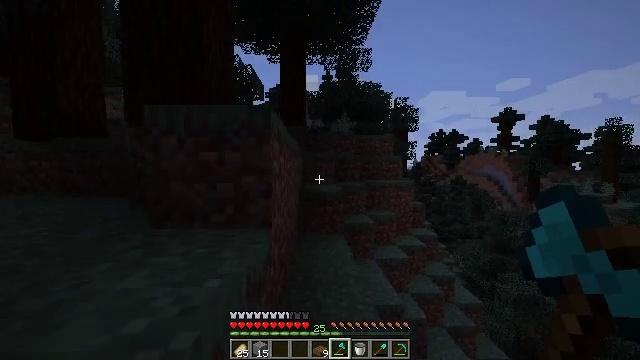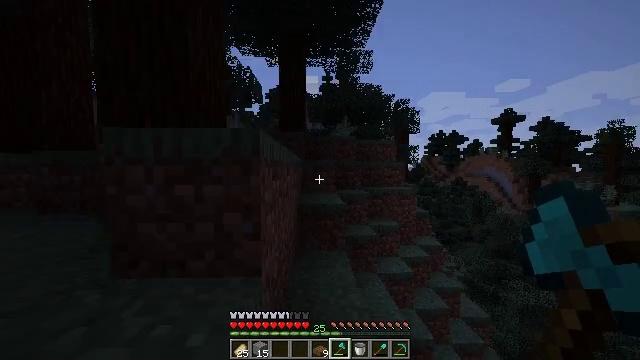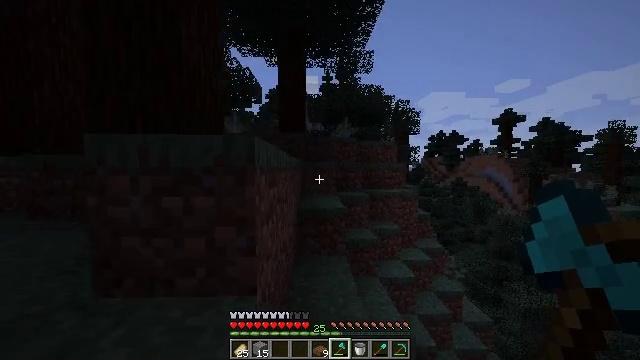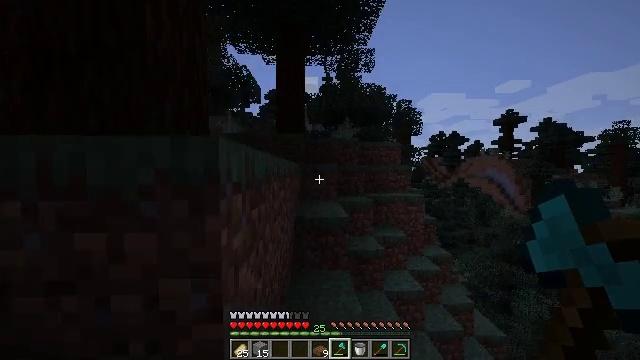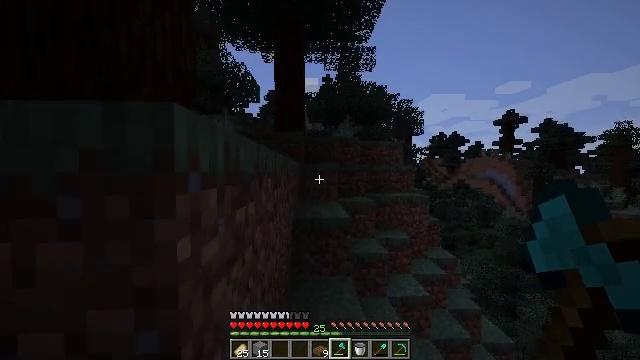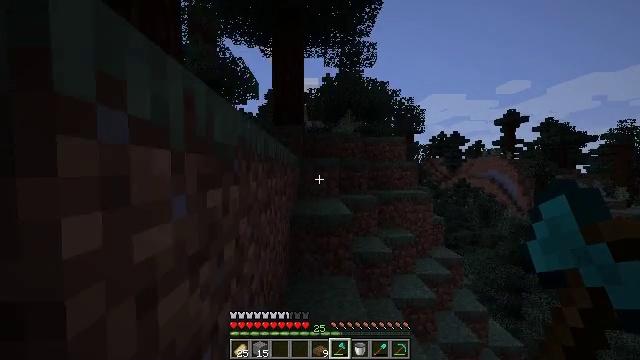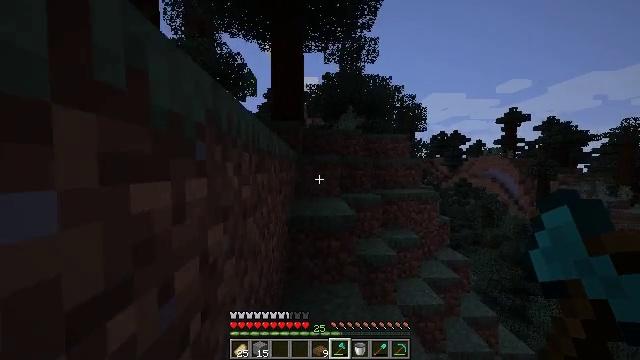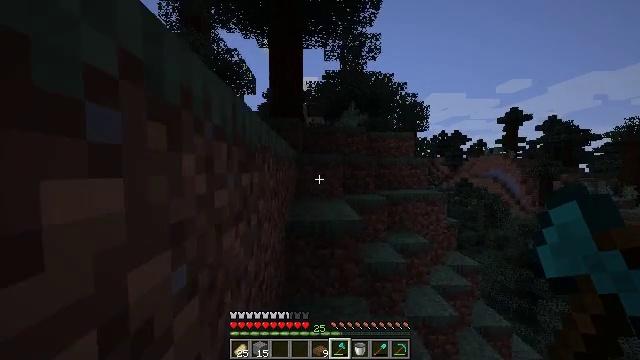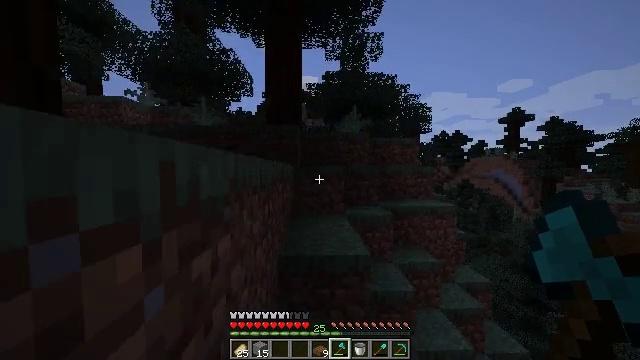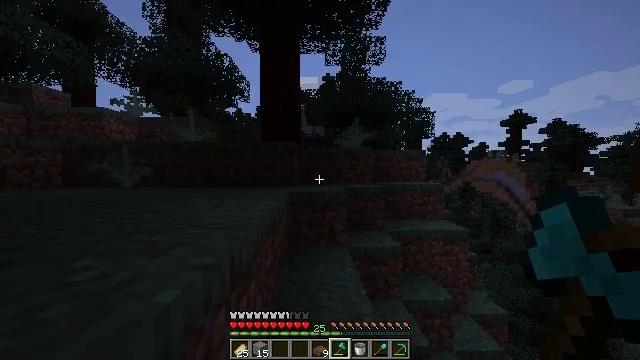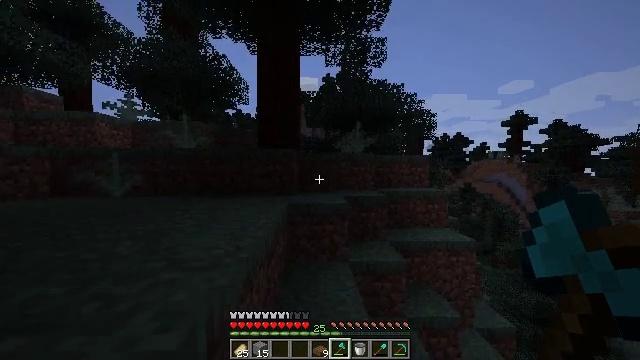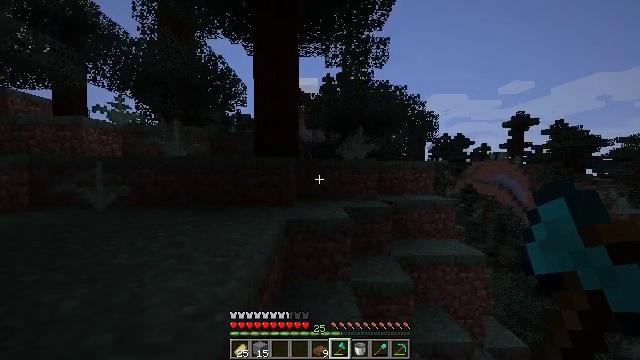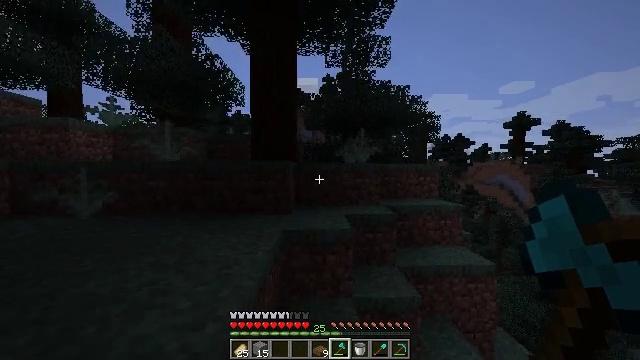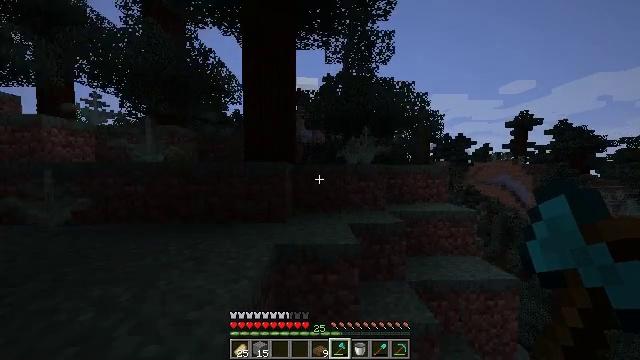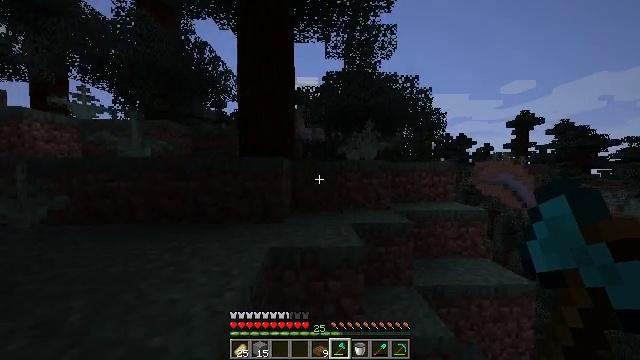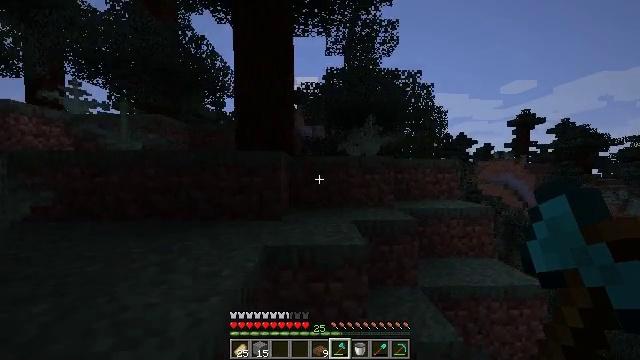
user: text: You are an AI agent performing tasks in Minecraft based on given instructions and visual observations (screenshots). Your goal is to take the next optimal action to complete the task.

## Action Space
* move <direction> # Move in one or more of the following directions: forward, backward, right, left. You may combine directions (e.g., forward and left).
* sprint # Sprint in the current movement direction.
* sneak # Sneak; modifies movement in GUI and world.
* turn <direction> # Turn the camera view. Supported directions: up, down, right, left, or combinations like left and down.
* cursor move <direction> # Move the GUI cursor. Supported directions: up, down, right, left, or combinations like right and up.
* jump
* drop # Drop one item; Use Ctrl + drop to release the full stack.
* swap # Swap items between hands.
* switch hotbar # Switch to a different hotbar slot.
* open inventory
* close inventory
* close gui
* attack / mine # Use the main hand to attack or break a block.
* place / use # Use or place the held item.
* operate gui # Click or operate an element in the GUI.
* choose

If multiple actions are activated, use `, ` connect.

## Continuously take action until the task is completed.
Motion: motion action
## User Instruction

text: Combat the cow.
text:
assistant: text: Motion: move forward, jump
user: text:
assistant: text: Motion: move forward, jump
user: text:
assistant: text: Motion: move forward, jump
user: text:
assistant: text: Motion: move forward, jump
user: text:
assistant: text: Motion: move forward, sprint, jump
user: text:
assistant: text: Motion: move forward, sprint, jump
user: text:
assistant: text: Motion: move forward, sprint, jump
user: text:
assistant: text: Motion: move forward, sprint, jump
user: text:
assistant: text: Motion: move forward, sprint, jump
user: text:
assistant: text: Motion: move forward, sprint, jump
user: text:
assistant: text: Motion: move forward, jump
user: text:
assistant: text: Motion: move forward, jump
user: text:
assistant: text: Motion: move forward, jump
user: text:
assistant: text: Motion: move forward, jump
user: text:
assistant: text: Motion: move forward, jump
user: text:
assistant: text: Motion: move forward, jump
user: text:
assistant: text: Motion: move forward, sprint, jump
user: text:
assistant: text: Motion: move forward, sprint, turn left, jump
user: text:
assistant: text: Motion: move forward, sprint, turn left, jump
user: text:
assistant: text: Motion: move forward, sprint, jump
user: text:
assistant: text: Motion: move forward, sprint, jump
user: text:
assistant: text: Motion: move forward, jump
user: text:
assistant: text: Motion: move forward, jump
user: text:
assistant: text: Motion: move forward, jump
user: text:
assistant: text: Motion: move forward, jump
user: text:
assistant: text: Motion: move forward, sprint, jump
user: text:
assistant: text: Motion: move forward, sprint, jump
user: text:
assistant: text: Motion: move forward, sprint, jump
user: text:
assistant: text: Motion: move forward, sprint, turn down, jump
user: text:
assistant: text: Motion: move forward, sprint, turn left and down, jump